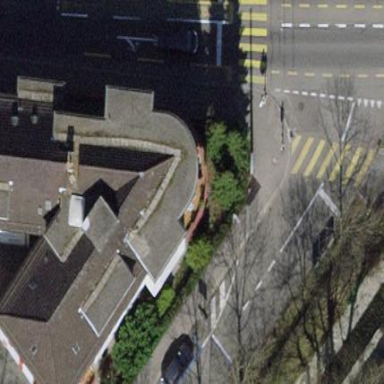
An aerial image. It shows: Tile-roofed apartment building.